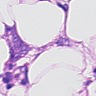
Metastatic tissue present: yes